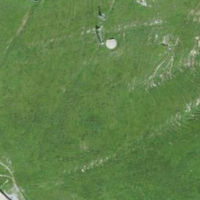
EUNIS habitat code: 23
Species observed at this site:
Eryngium alpinum
Saxifraga aizoides
Pyrrhocorax graculus